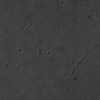
Label: not_dusty